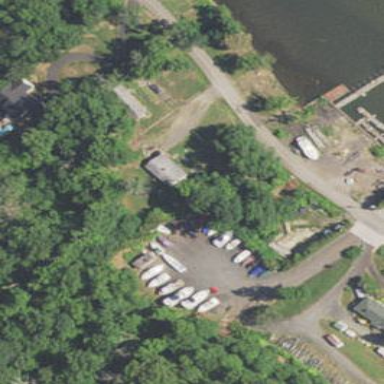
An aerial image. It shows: Boatyard along the waterway.